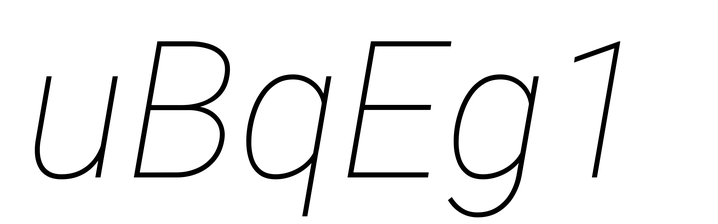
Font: Roboto-Italic_Thin_Italic